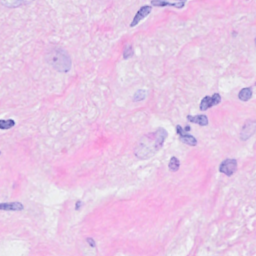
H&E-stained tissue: Breast